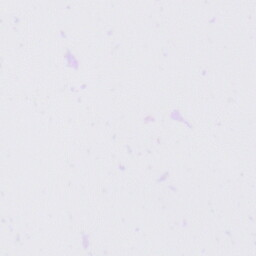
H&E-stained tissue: Tonsil